Aerial crown-view tile of a tropical tree (Barro Colorado Island, Panama), acquired 20240611:
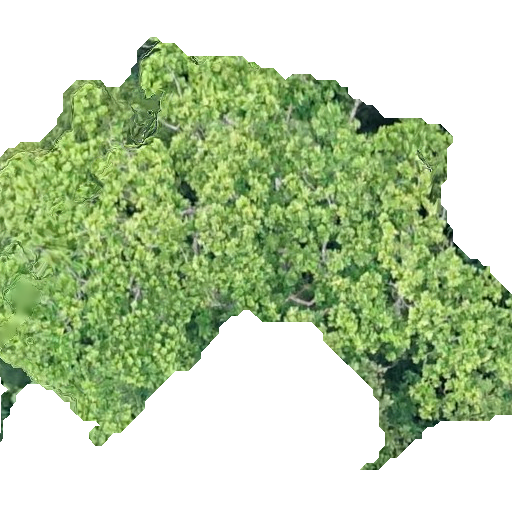
Species: Anacardium excelsum
GBIF accepted scientific name: Anacardium excelsum
Crown area: 247.203 m²